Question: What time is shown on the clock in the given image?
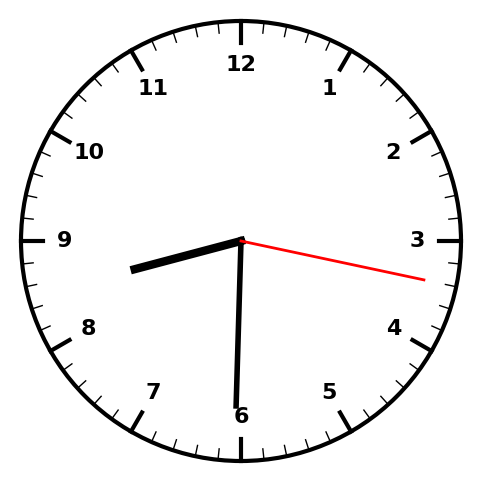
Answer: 08:30:17